Question: I have a view where I get some values and diffs from my database. I use this code:
'''
Select DATEDIFF(minute, 0, DATEADD(day, 0, t1.HorasEfe)) as Soma, t1.IDDiligencia
from DiligenciaSub t1
group by t1.IDDiligencia,t1.HorasEfe
order by t1.HorasEfe
'''
I get this as output:

What I need:
Sum the values from Soma where IDDiligencia is equal!
Is it possible to adapt my actual query to do this?
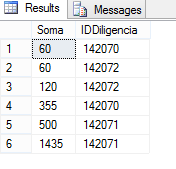
Answer: Just take 'HorasEfe' out of the grouping and add 'SUM':
'''
Select SUM(DATEDIFF(minute, 0, DATEADD(day, 0, t1.HorasEfe))) as Soma, t1.IDDiligencia
from DiligenciaSub t1
group by t1.IDDiligencia
'''